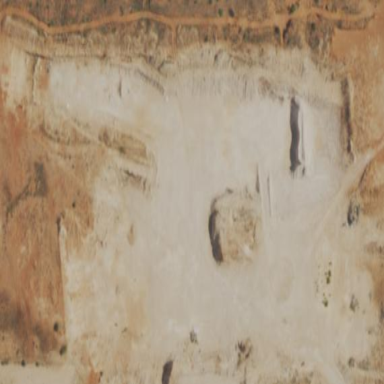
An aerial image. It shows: Quarry area.